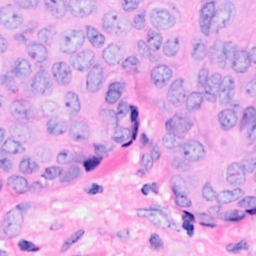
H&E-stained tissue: Breast